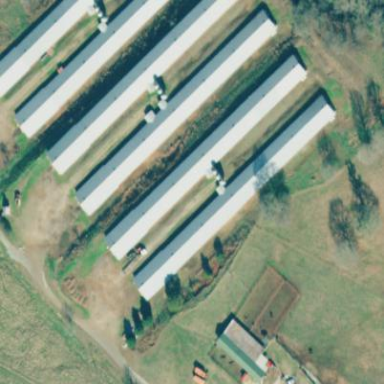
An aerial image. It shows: Farm auxiliary building.